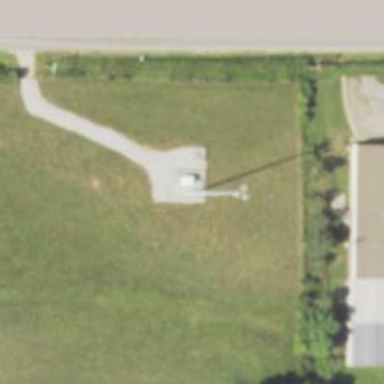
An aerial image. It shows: Man-made mast used for communication purposes.